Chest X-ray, PA view. Patient: 38 years old, sex M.
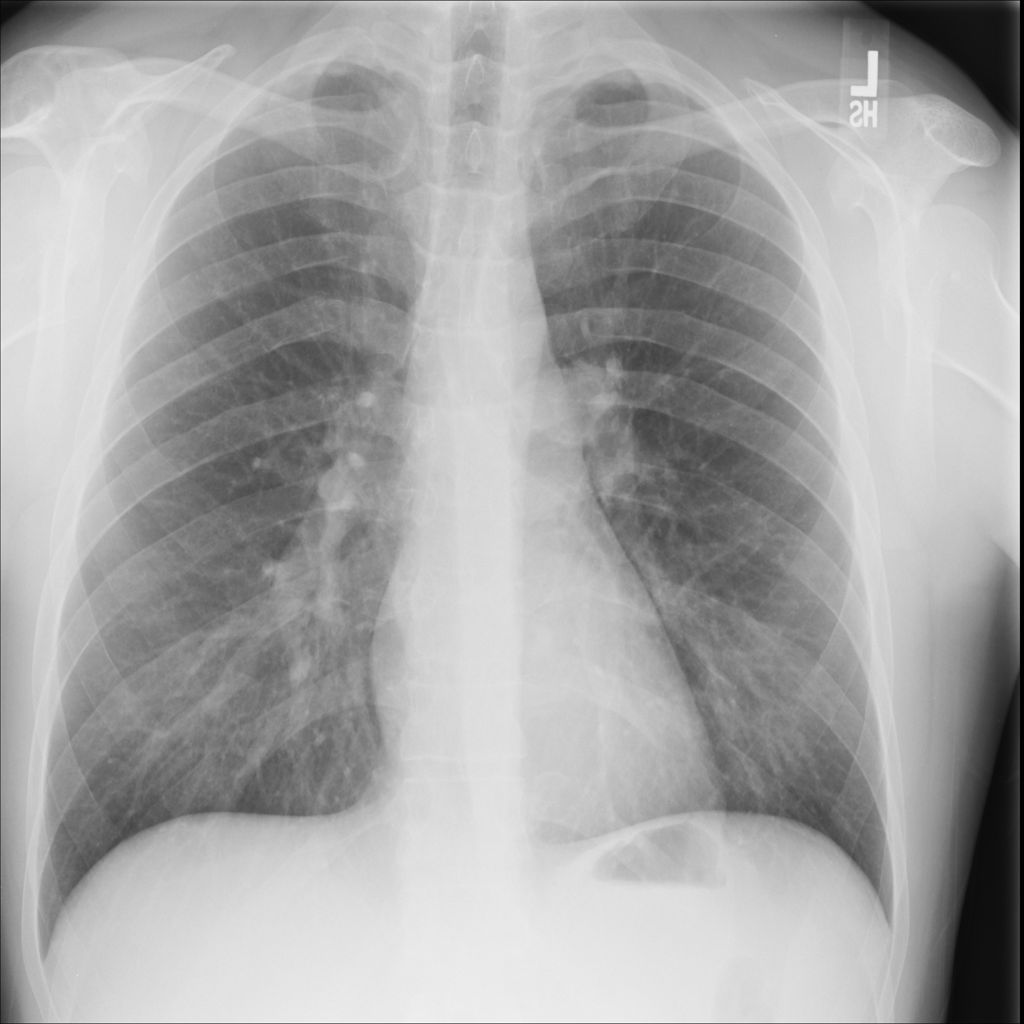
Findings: No Finding